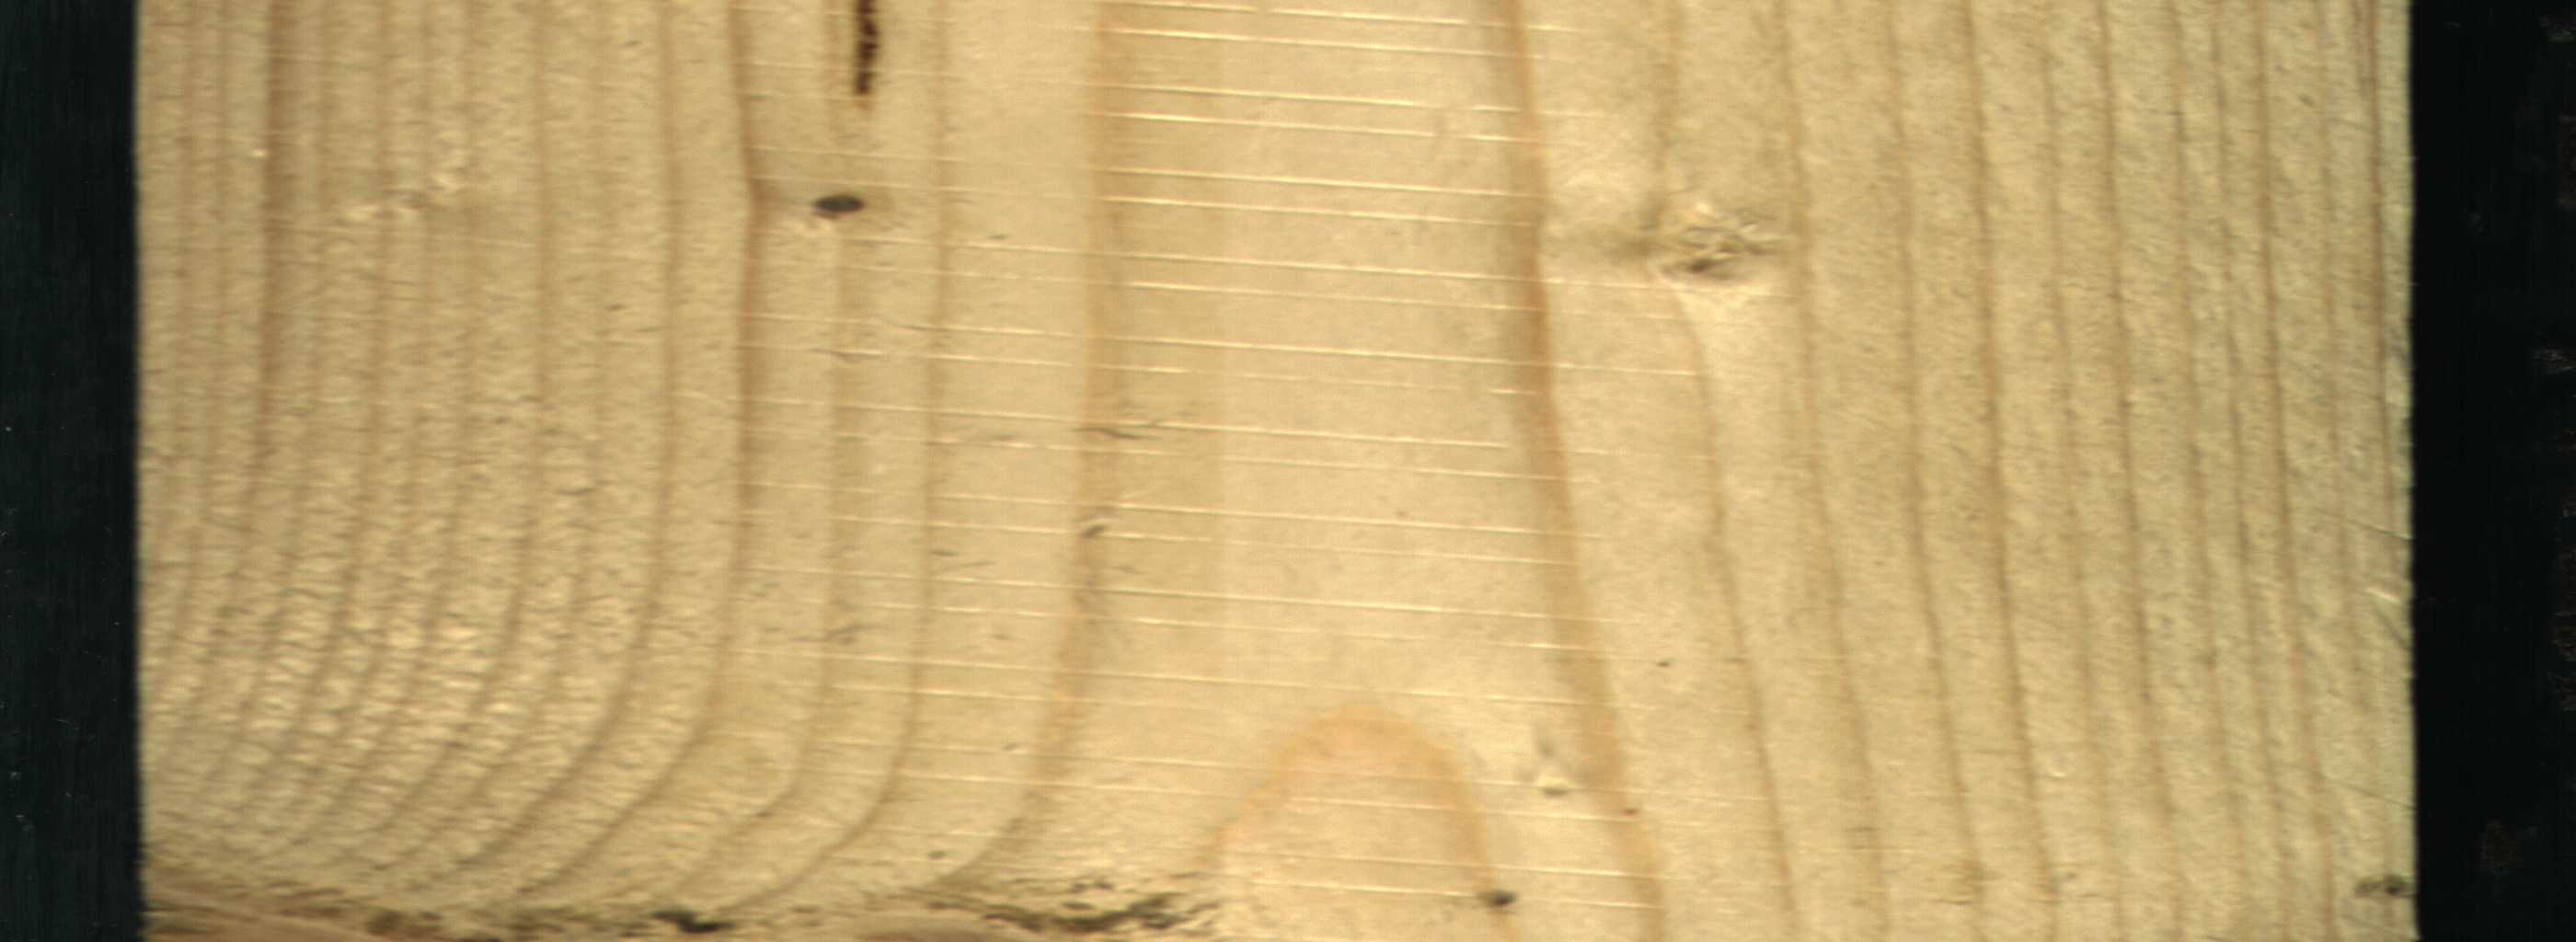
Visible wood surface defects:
resin
Dead_Knot
Live_Knot